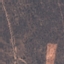
Label: HerbaceousVegetation